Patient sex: M
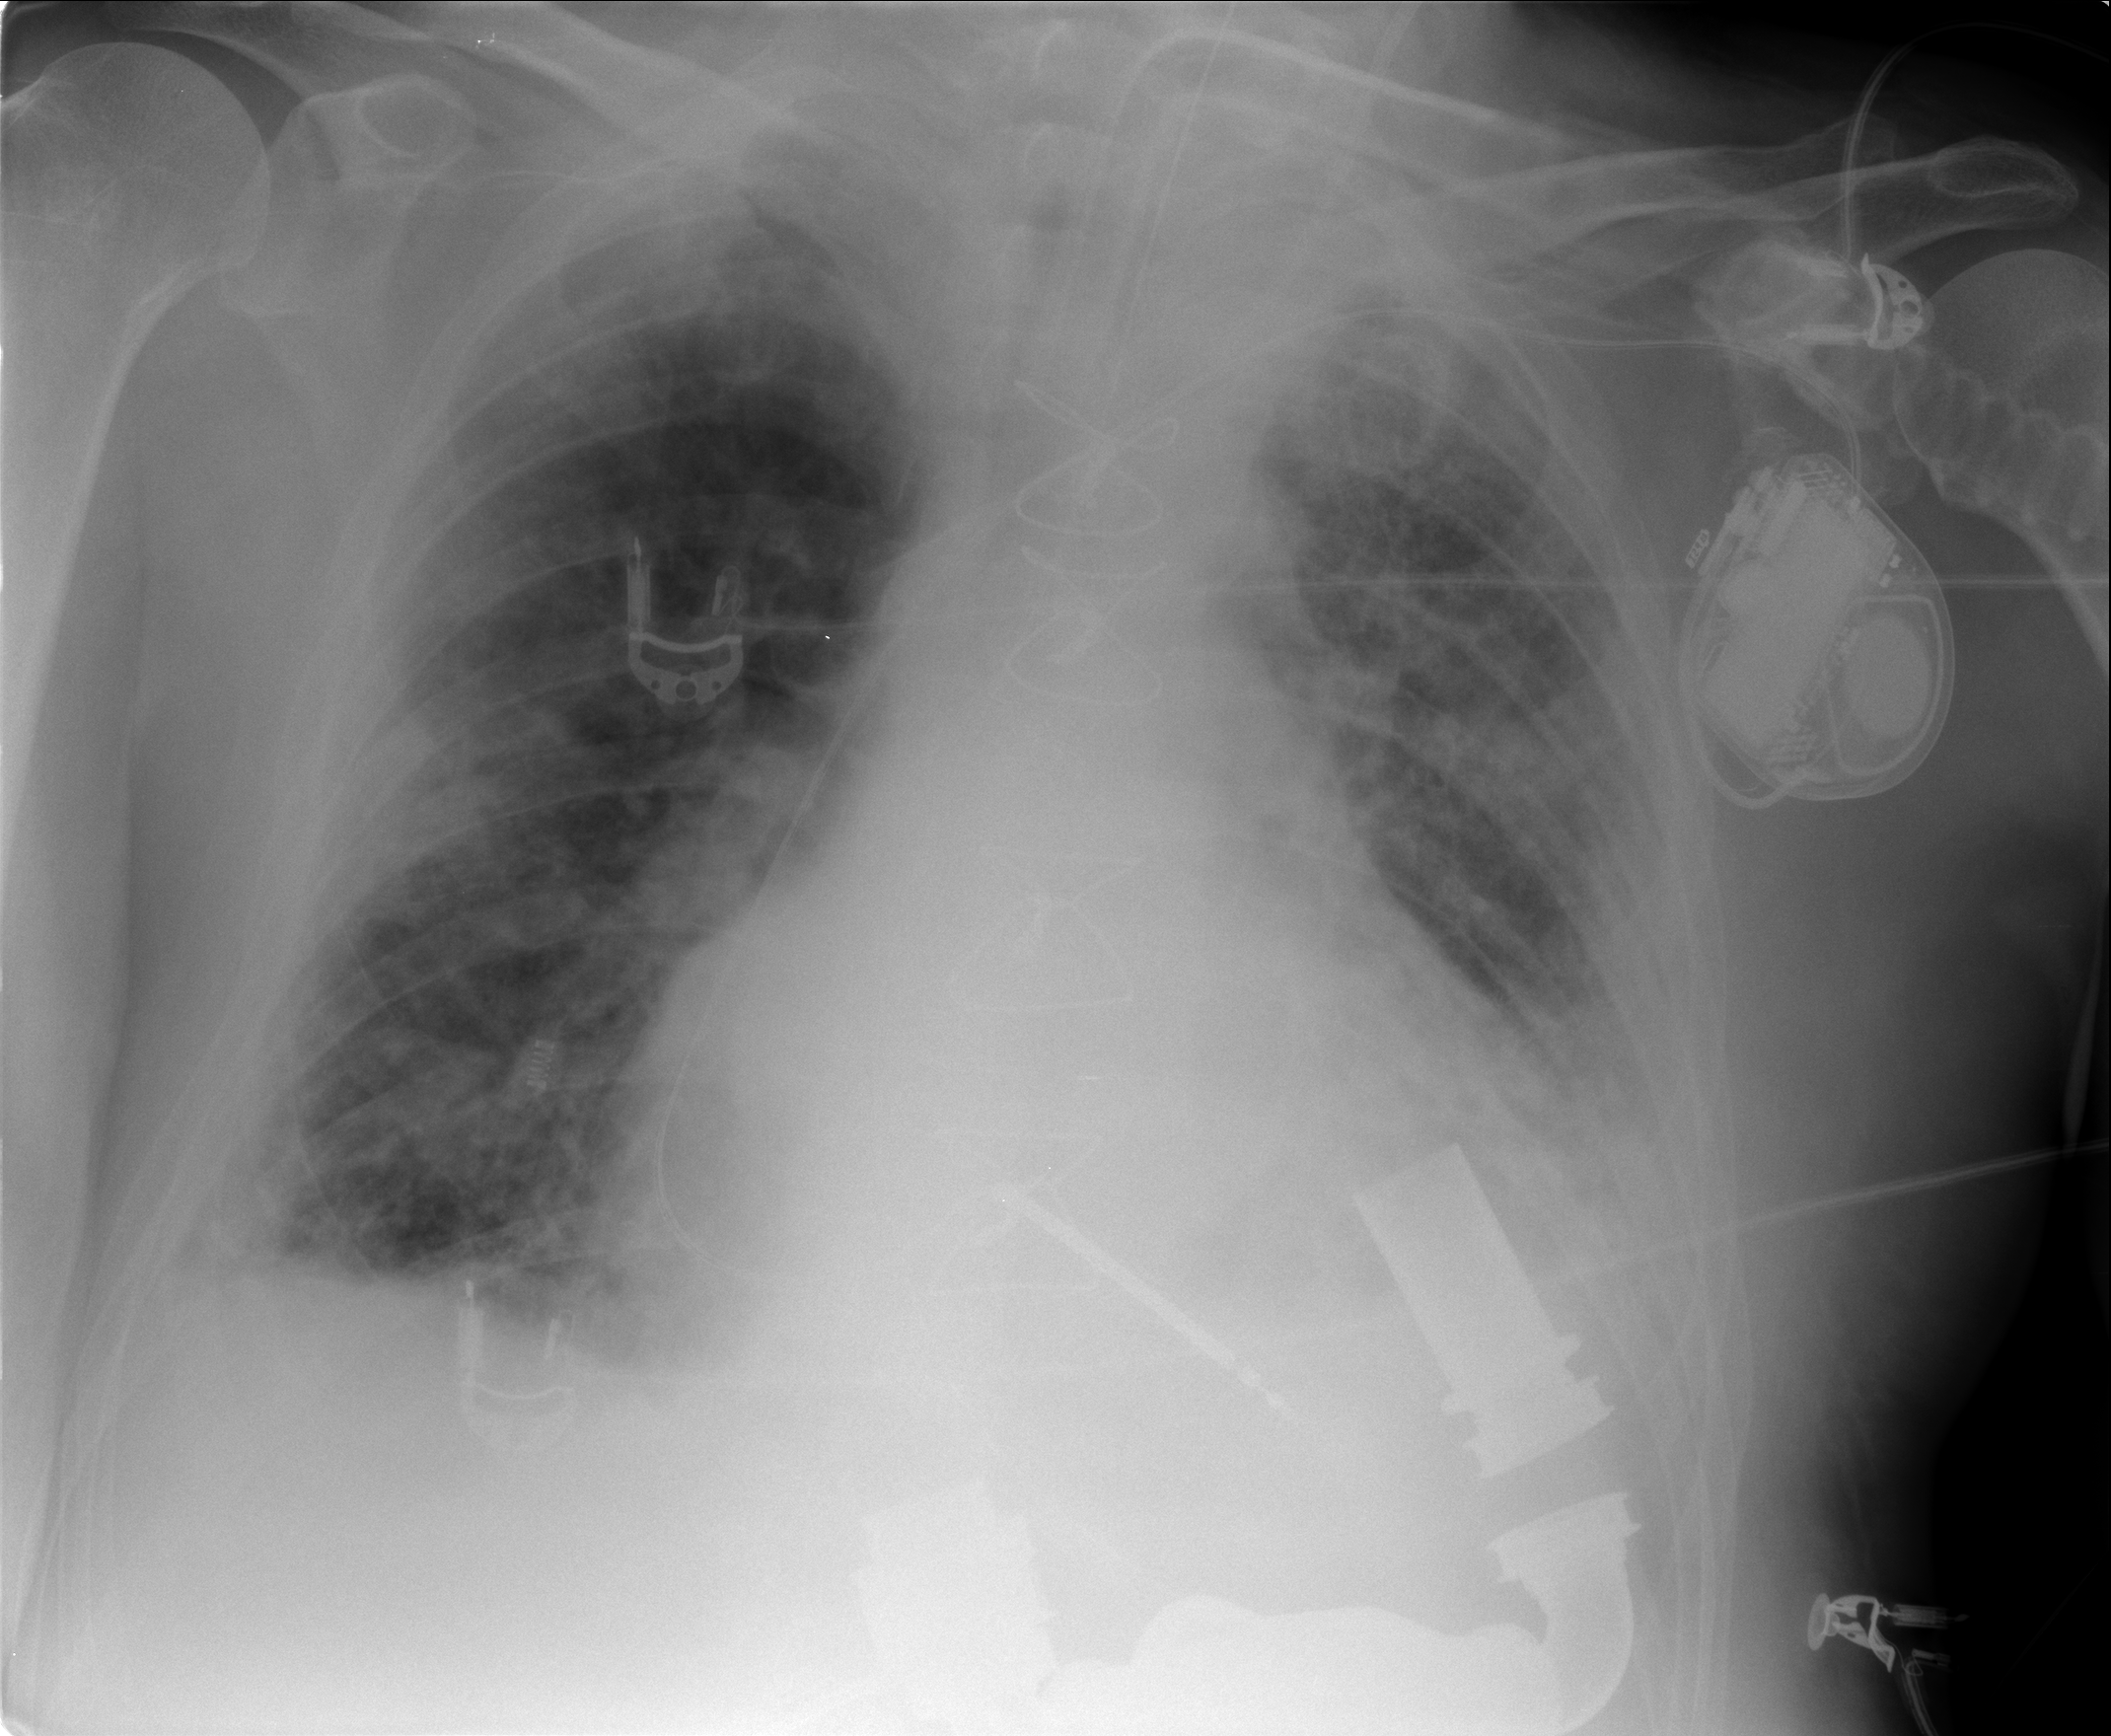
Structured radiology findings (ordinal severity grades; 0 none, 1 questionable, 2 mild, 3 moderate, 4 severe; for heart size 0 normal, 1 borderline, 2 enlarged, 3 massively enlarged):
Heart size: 2
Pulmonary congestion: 2
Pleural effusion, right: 0
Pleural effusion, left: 2
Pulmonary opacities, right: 3
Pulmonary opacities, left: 3
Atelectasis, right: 2
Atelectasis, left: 3